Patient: sex F, age 41
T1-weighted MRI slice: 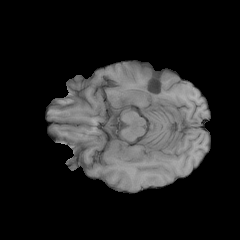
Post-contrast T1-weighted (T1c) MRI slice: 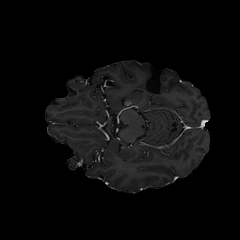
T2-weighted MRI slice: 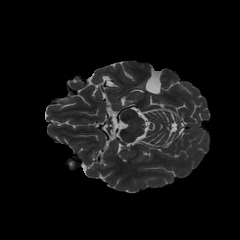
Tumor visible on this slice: no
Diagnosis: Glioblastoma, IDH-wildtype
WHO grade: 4